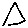
Label: triangle